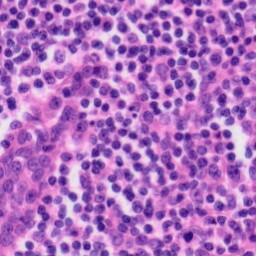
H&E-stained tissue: Tonsil